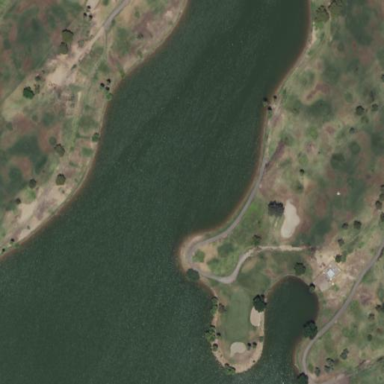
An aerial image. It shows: Water hazard in golf course. The hazard is natural water feature.